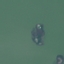
Land use / land cover: SeaLake